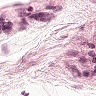
Metastatic tissue present: no